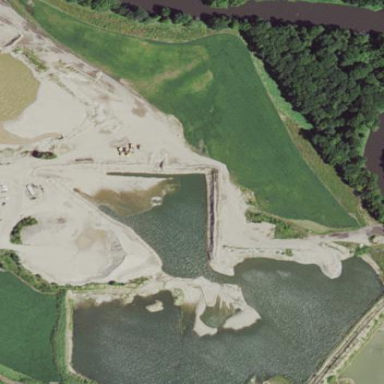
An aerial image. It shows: Quarry area that is man-made.